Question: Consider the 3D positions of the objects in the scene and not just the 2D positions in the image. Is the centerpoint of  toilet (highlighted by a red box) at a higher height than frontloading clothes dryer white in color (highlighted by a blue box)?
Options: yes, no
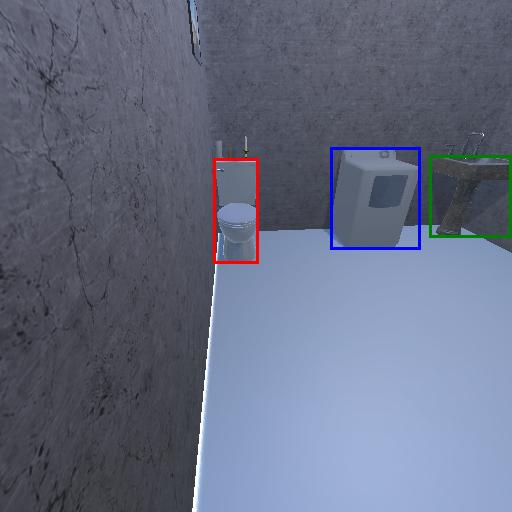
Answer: yes